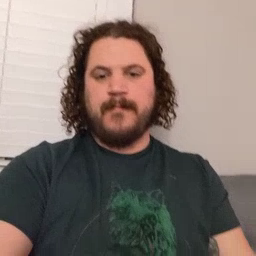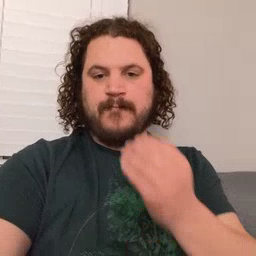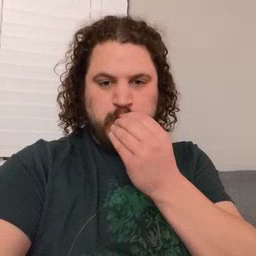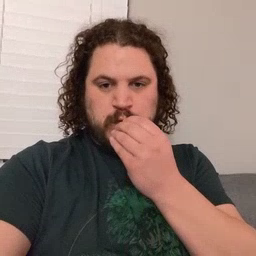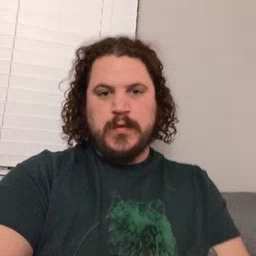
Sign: food